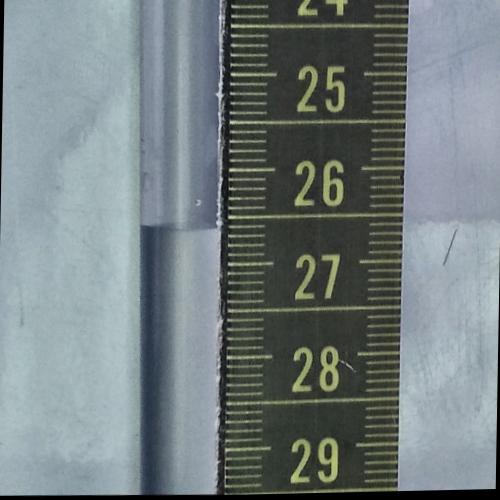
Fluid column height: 26.6 cm